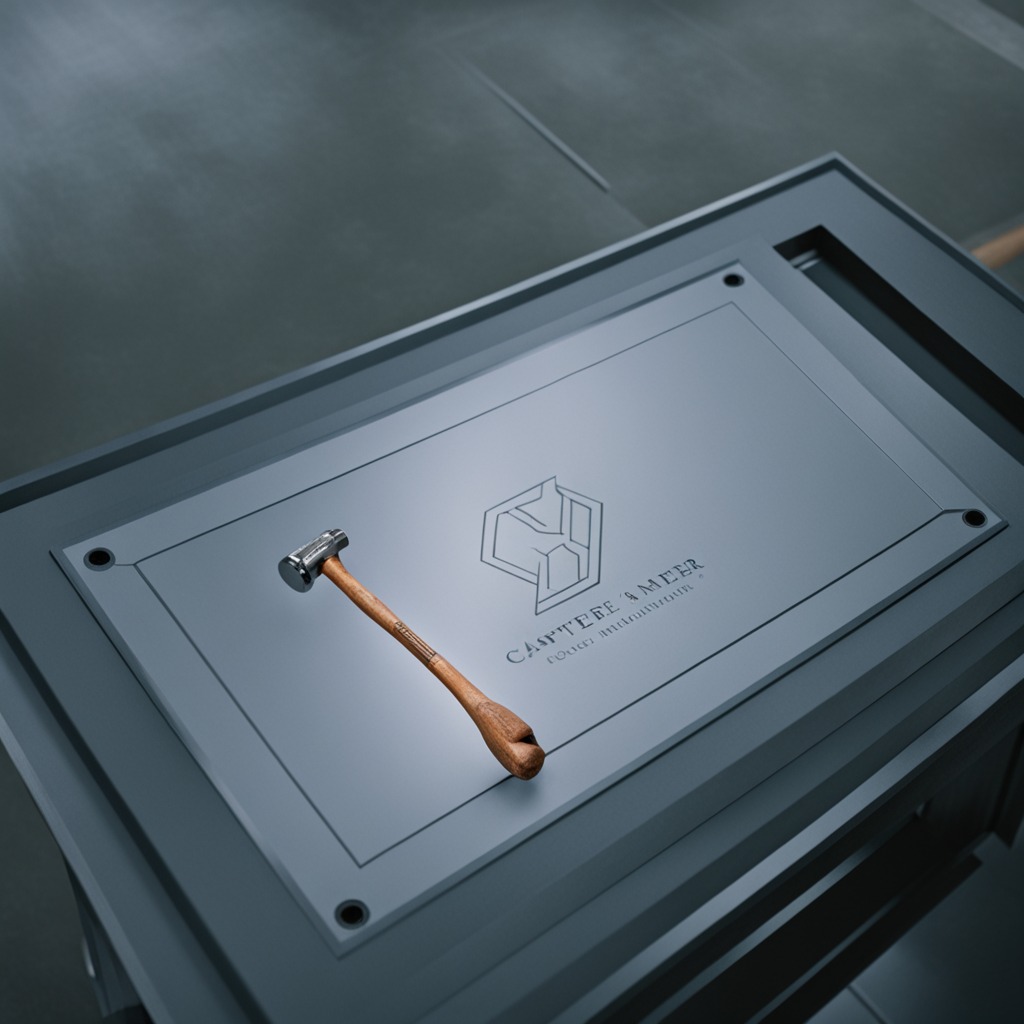
A hammer is lying on a toolbox surface in an airplane hangar workshop 8K.